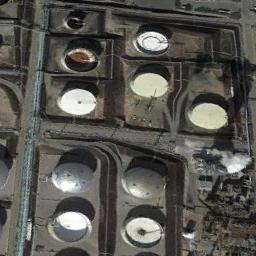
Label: storage_tank